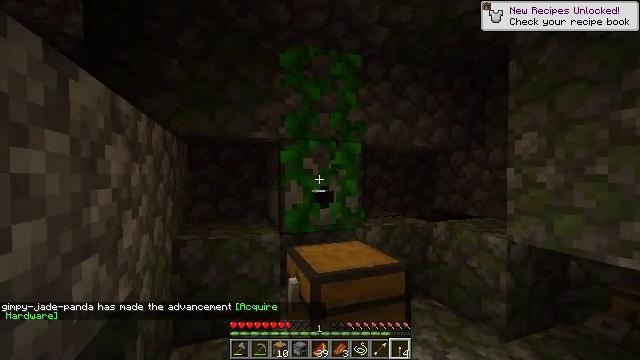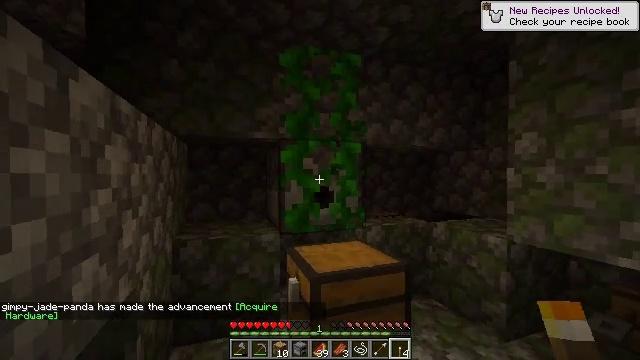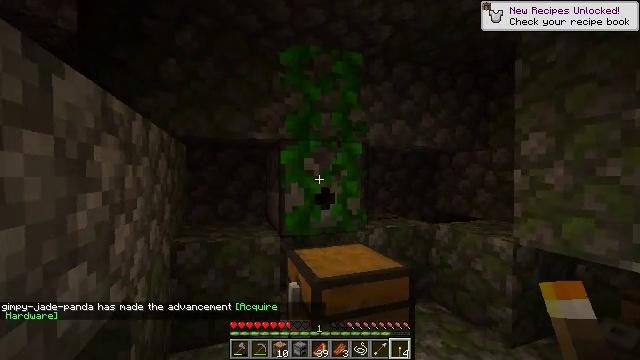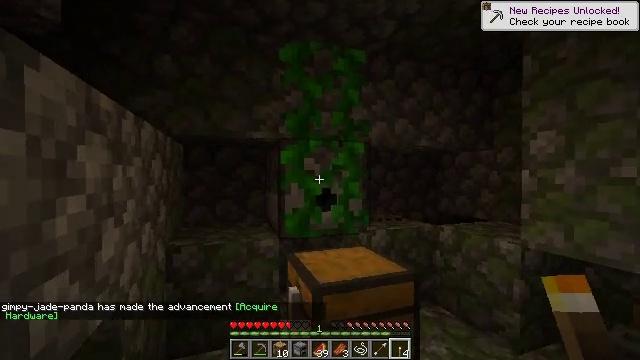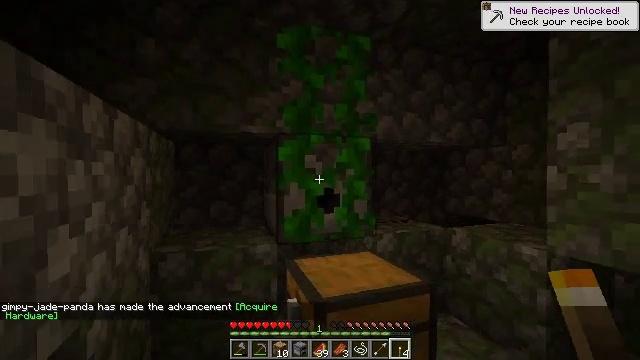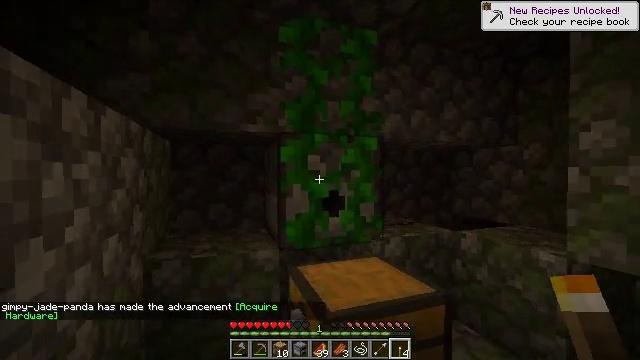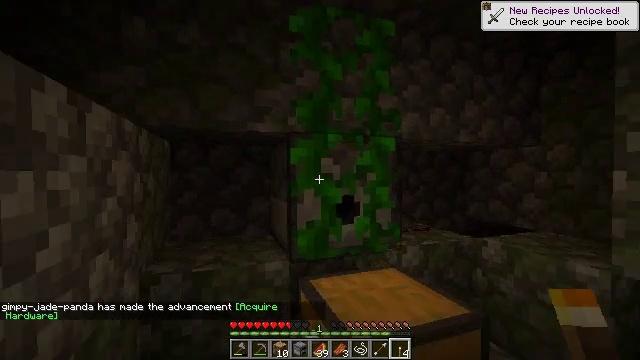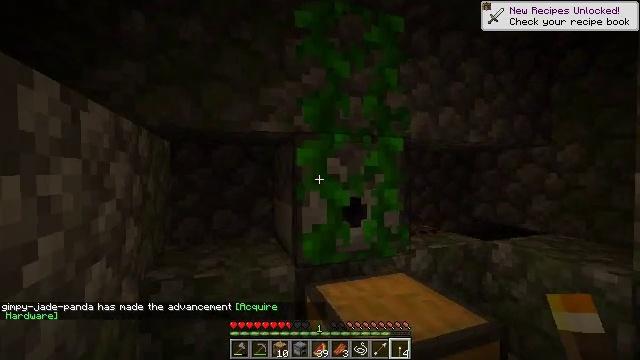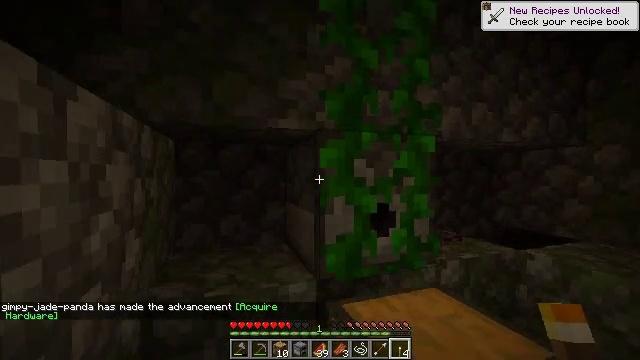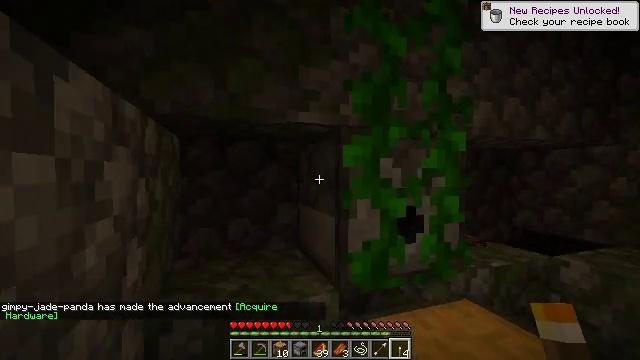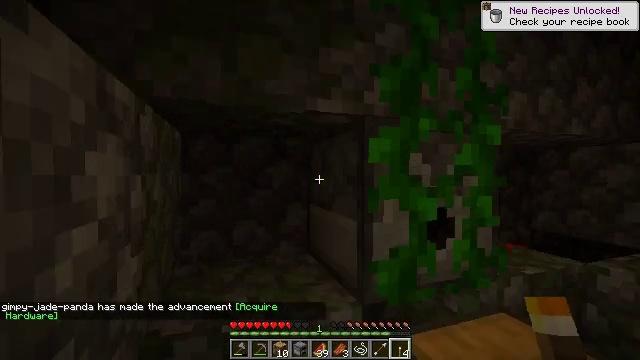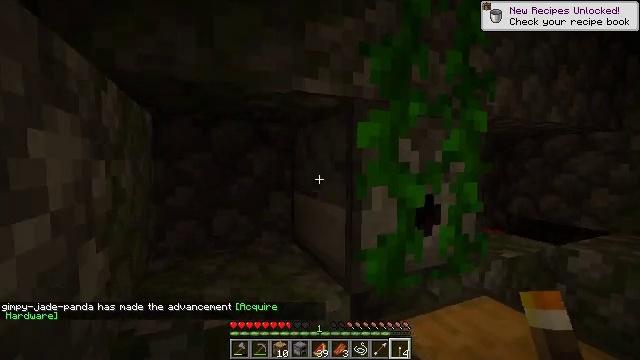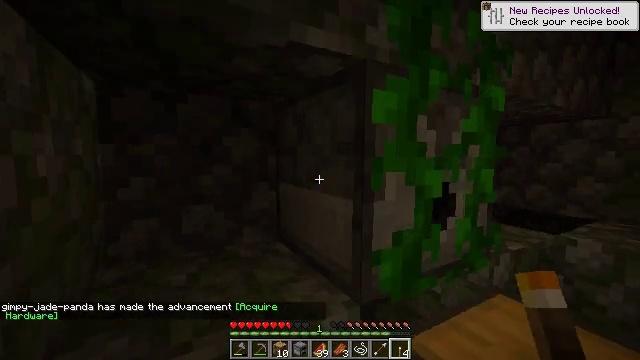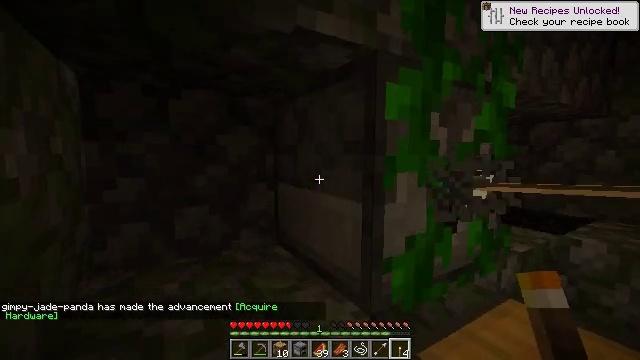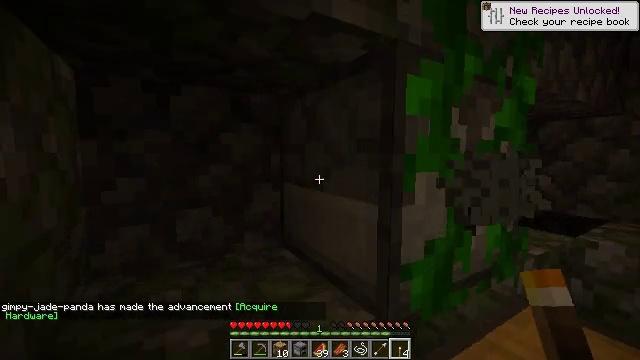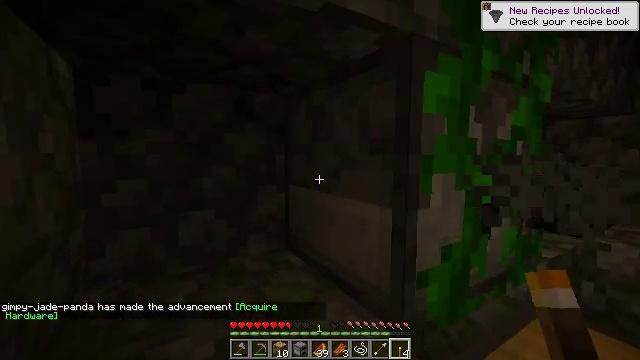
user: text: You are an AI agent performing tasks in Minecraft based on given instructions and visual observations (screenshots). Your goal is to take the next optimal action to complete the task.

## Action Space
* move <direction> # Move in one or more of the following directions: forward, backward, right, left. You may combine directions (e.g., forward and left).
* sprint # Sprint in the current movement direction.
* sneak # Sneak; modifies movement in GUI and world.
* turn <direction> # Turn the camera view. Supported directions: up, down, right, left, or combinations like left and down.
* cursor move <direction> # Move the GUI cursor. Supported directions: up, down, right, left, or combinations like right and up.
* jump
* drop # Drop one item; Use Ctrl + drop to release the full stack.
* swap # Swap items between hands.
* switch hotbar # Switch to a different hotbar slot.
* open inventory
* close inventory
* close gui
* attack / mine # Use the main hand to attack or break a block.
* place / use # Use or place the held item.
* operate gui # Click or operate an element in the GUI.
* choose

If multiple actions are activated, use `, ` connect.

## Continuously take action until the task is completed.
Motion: motion action
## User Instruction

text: Cut the tripwire to disarm it.
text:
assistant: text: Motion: no_op
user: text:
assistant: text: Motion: move forward
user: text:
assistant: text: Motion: move forward
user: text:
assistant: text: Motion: move forward
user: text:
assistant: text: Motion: move forward and move left
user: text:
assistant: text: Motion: move forward and move left
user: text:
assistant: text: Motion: move forward and move left
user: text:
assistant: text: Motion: move forward and move left
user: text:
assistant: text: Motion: move forward and move left
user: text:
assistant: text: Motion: move forward and move left
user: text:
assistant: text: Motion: move forward and move left, turn right and down
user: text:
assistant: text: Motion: move forward and move left, turn right and down
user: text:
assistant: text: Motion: turn right
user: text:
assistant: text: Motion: no_op
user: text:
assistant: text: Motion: use / place
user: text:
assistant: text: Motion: use / place
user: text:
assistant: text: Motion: use / place
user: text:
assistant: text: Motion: no_op
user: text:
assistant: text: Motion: no_op
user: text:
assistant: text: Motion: open gui
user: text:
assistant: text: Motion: no_op
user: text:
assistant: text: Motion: no_op
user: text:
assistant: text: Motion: no_op
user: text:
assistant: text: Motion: no_op
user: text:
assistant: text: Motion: no_op
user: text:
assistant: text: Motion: no_op
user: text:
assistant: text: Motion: cursor move left and up
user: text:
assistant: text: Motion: no_op
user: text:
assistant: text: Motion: no_op
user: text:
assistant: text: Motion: no_op